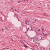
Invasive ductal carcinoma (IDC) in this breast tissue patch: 1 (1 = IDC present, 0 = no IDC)